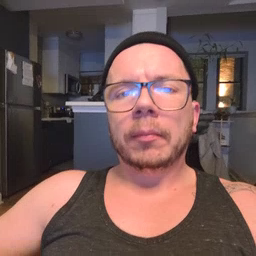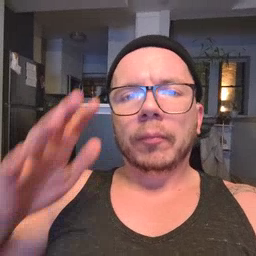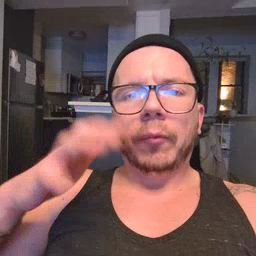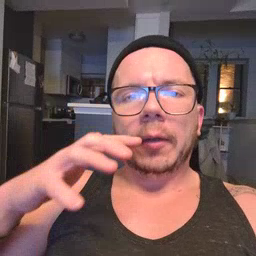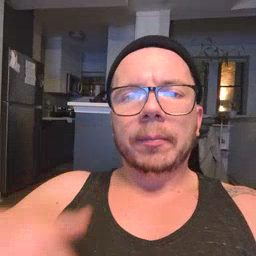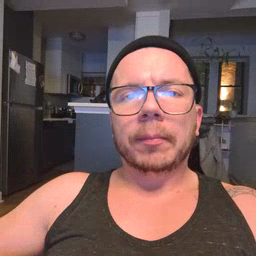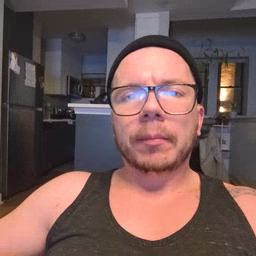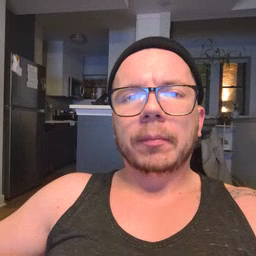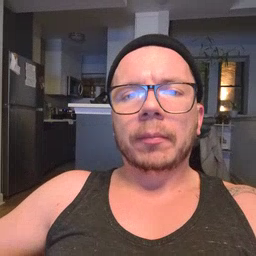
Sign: rain